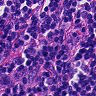
Metastatic tissue present: no